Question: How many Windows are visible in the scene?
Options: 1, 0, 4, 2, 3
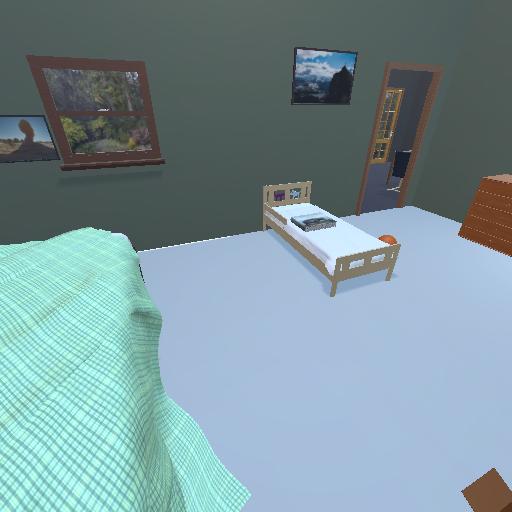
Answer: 1